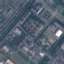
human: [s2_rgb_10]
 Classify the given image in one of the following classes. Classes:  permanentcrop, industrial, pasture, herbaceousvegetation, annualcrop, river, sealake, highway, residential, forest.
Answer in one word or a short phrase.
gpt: Industrial